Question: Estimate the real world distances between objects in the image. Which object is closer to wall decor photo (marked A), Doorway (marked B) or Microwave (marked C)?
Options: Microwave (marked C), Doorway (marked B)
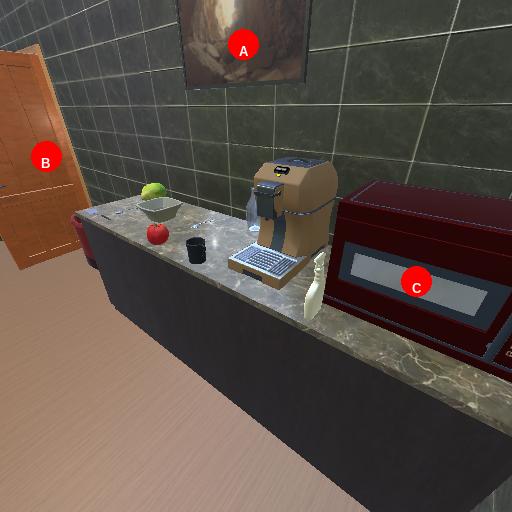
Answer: Microwave (marked C)